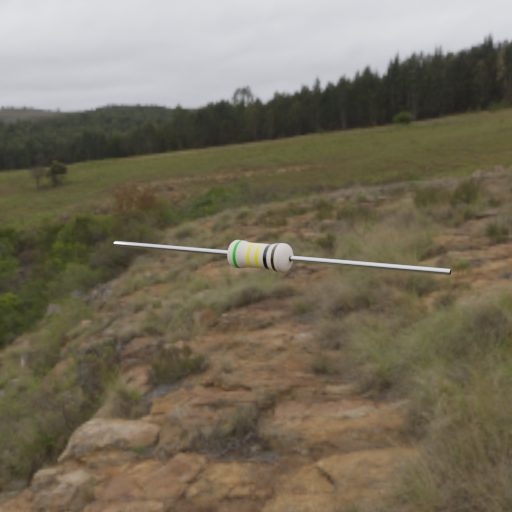
Resistor colour bands (in order): green, yellow, yellow, black, black